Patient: sex F, age 56
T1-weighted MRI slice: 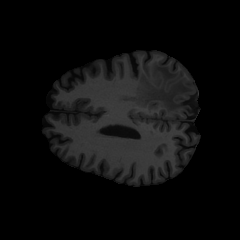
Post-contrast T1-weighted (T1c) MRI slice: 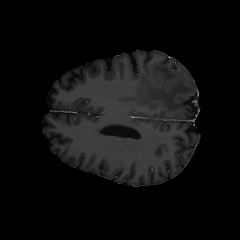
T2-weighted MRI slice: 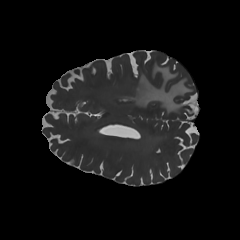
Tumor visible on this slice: yes
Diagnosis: Glioblastoma, IDH-wildtype
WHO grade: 4